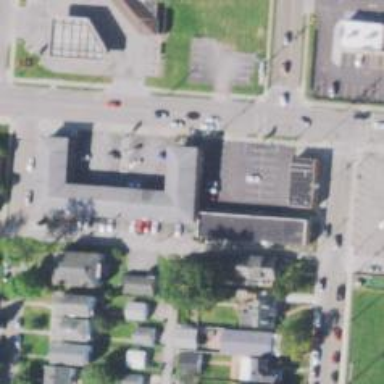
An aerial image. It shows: Post office.